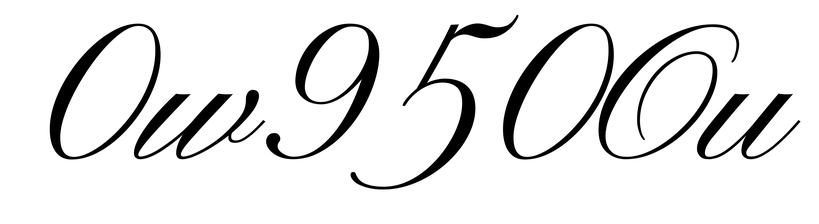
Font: PinyonScript-Regular